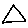
Label: triangle